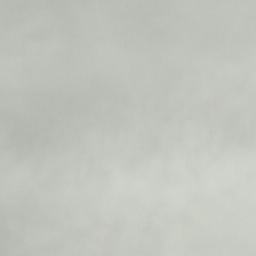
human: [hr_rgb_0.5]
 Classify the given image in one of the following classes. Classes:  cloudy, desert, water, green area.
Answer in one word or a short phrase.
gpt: cloudy